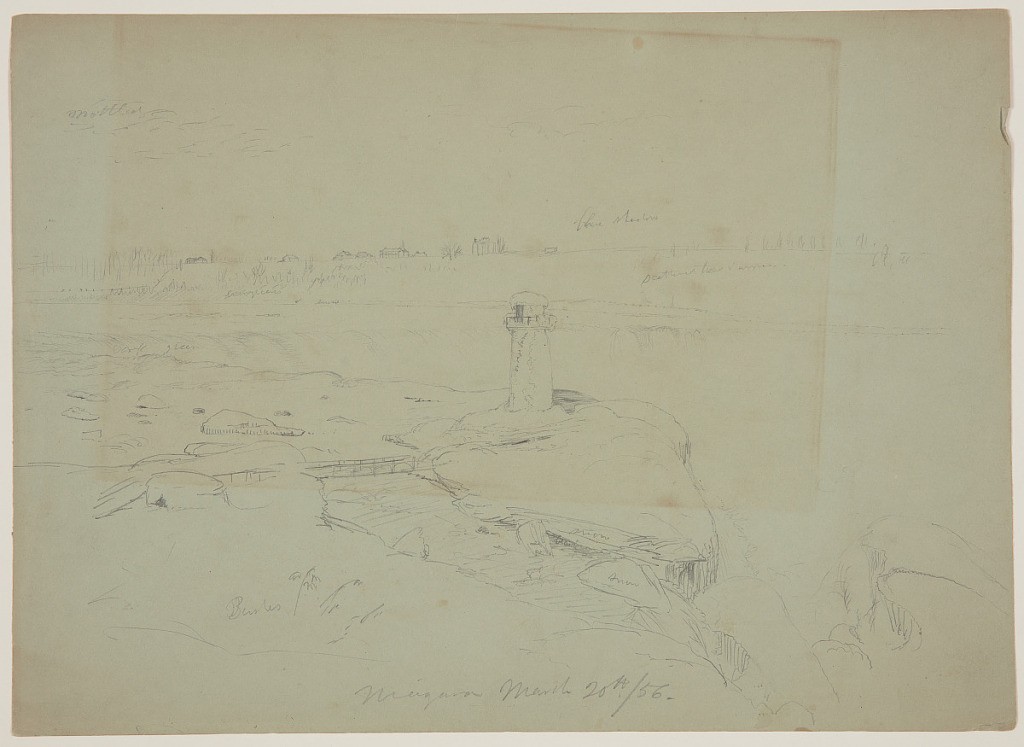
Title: Terrapin Point in Winter, Niagara Falls, New York
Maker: Frederic Edwin Church, American, 1826–1900
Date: March 20, 1856
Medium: Graphite on light green paper
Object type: Drawing
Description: Landscape sketch showing a view of a snow-covered Terrapin Point at Niagara Falls, New York. In the immediate foreground, the nearby rocks and terrain of Goat Island are blanketed in snow. At center left, a wooden bridge passes over a rivulet and leads to the point, where the cylindrical Terrapin Tower is prominently situated at center. Behind it, the U-shaped portion of Horseshoe Falls curves through the middle distance and into the background, where the steep and heavily wooded Canadian bank of the Niagara River is visible. Several houses are perched atop the embankment at center left. Light and mottled clouds hang in the sky above.